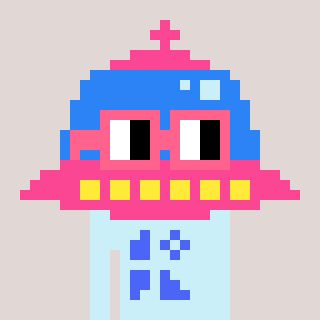
a pixel art character with square pink glasses, a ufo-shaped head and a cold-colored body on a warm background